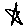
Label: star